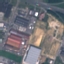
Land use / land cover: Industrial